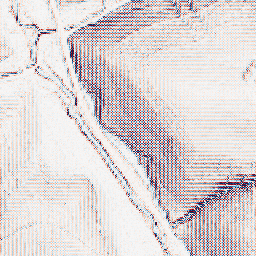
Category: wavelet
Decomposition family: wavelet_dwt
Decomposition parameters: wavelet: haar
level: 1
Upsampling method: bicubic_3x
Upsampling parameters: scale: 3
Upsampling scale: 3